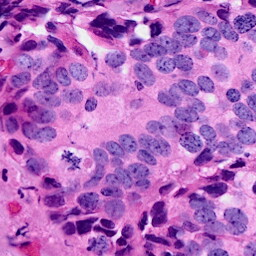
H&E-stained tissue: Breast